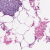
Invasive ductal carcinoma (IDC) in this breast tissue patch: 0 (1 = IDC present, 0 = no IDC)